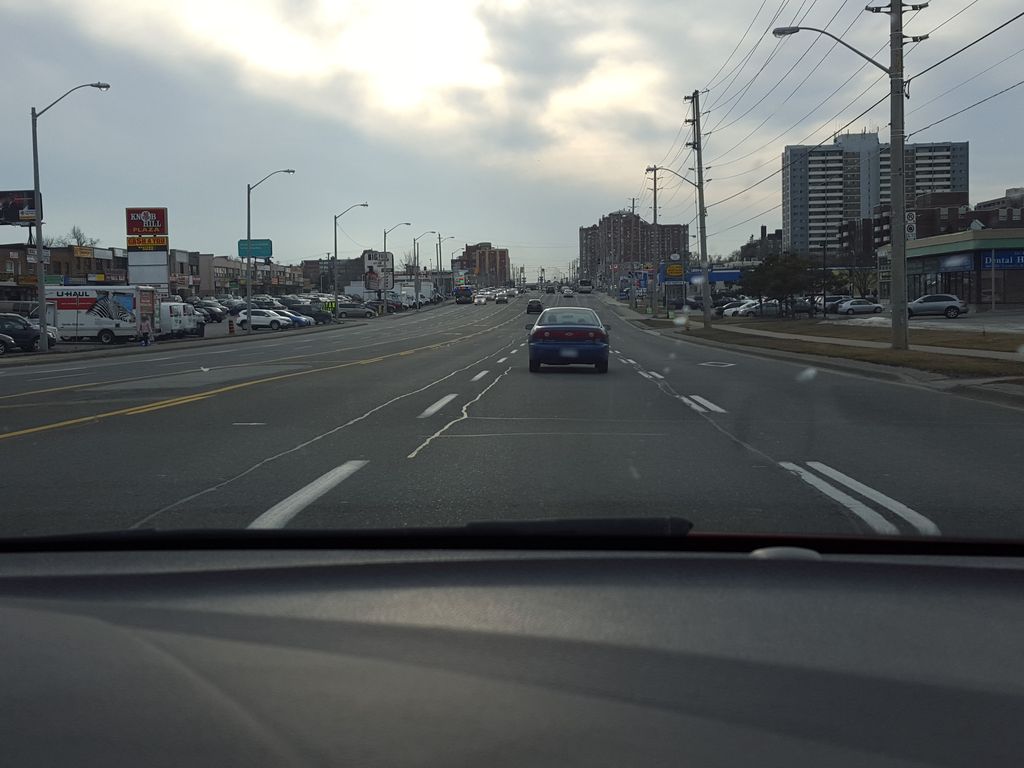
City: toronto